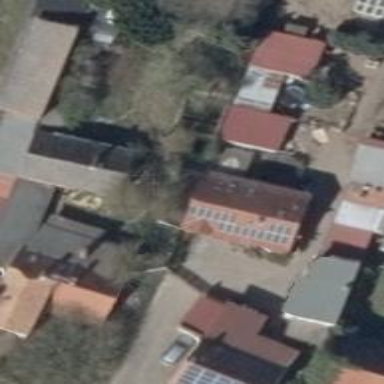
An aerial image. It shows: Small solar photovoltaic panel used as generator to produce electricity.